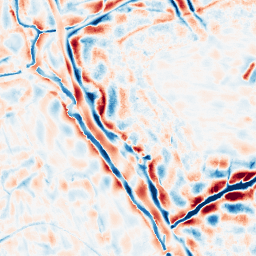
Category: wavelet
Decomposition family: wavelet_dwt
Decomposition parameters: wavelet: db8
level: 4
Upsampling method: bicubic_3x
Upsampling parameters: scale: 3
Upsampling scale: 3